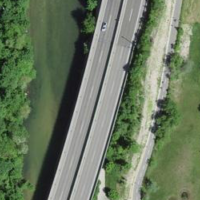
EUNIS habitat code: 57
Species observed at this site:
Lathraea squamaria